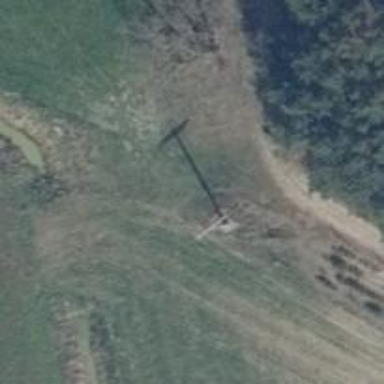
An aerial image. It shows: Power pole.